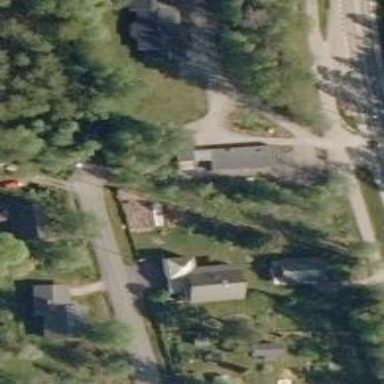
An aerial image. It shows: Veterinary facility.